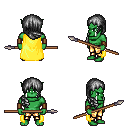
a pixel art fantasy rpg character, male body template, orc, green skin, yellow cape, gold greaves, gray right-swept hairstyle, leather bracers, spear, four views (front, back, left, right), 2x2 character sprite sheet, small pixel art, hard edges, no anti-aliasing